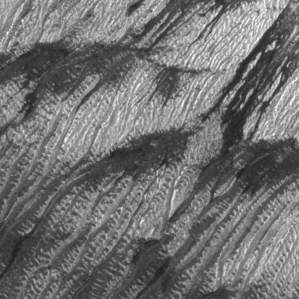
Label: frost